Field crop: maize
Growth stage: 1
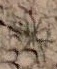
Species: salsola